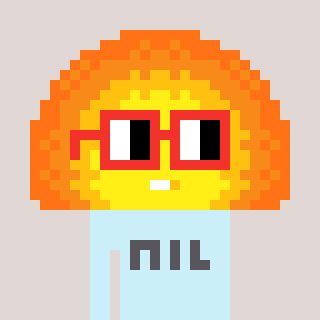
a pixel art character with square red glasses, a sunset-shaped head and a cold-colored body on a warm background